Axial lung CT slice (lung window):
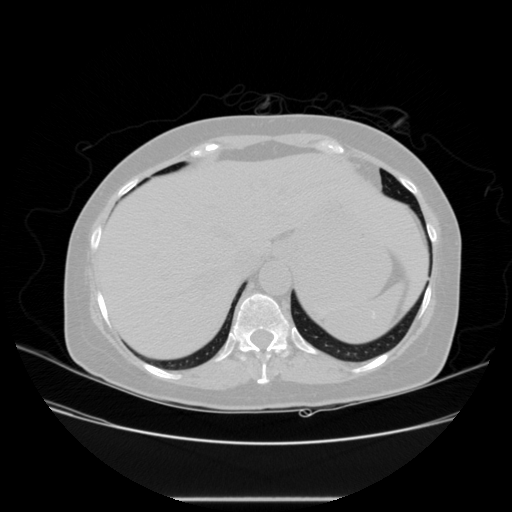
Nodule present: no